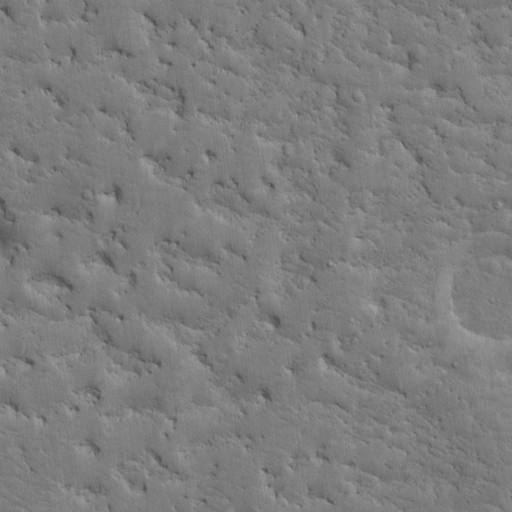
Classes present: Background